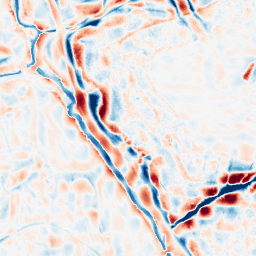
Category: wavelet
Decomposition family: wavelet_biorthogonal
Decomposition parameters: wavelet: bior4.4
level: 4
Upsampling method: regularized
Upsampling parameters: scale: 4
lambda_reg: 0.001
Upsampling scale: 4